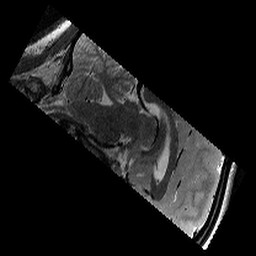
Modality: T2w
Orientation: sagittal
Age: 12
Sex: female
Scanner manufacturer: siemens
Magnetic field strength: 3 T
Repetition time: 9.23 s
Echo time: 0.067 s